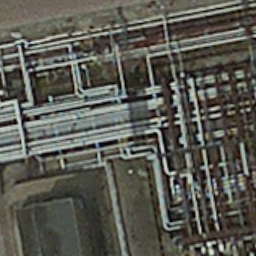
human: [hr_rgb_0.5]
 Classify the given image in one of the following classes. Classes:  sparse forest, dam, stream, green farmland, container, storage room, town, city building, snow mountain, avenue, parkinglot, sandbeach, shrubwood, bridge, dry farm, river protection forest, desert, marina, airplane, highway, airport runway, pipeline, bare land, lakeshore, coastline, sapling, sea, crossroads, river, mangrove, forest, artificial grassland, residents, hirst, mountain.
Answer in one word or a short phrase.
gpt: pipeline